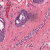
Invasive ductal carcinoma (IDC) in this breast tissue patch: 1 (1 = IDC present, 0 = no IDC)